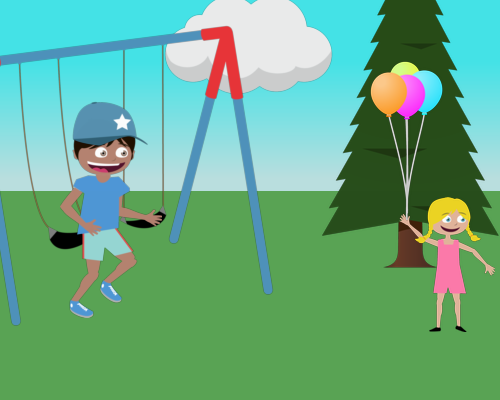
A big cloud is at the top, a swing set is on the left, and a boy runs. A small pine tree is to the right, and Jenny stands with balloons.